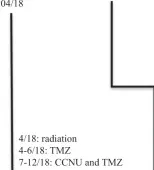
Clinical progression of the index case. . A timeline of the patient's clinical course is shown with representative imaging at the top and corresponding medical and radiation treatments below.
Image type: chart (chart)